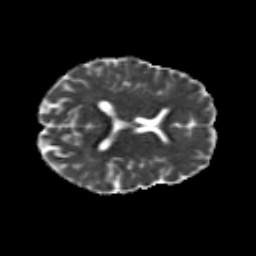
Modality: MD
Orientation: axial
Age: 28
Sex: male
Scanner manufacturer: siemens
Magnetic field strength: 3 T
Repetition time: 8.8 s
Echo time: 0.085 s